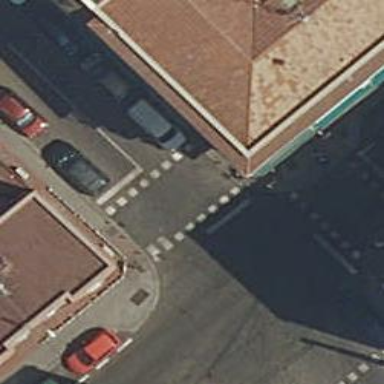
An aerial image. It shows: Zebra crossing with traffic signals. The crossing is marked by traffic lights.